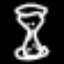
Label: hourglass